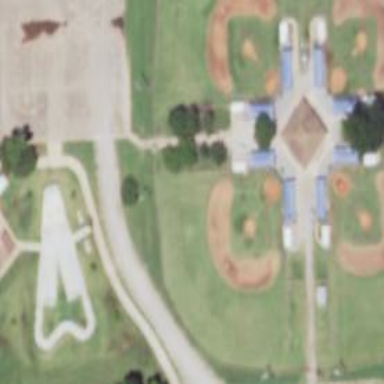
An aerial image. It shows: Baseball pitch for leisure land activities.